Question: i want to change default value programmatically of toggle switch from settings bundle. If someone can help me please with that.

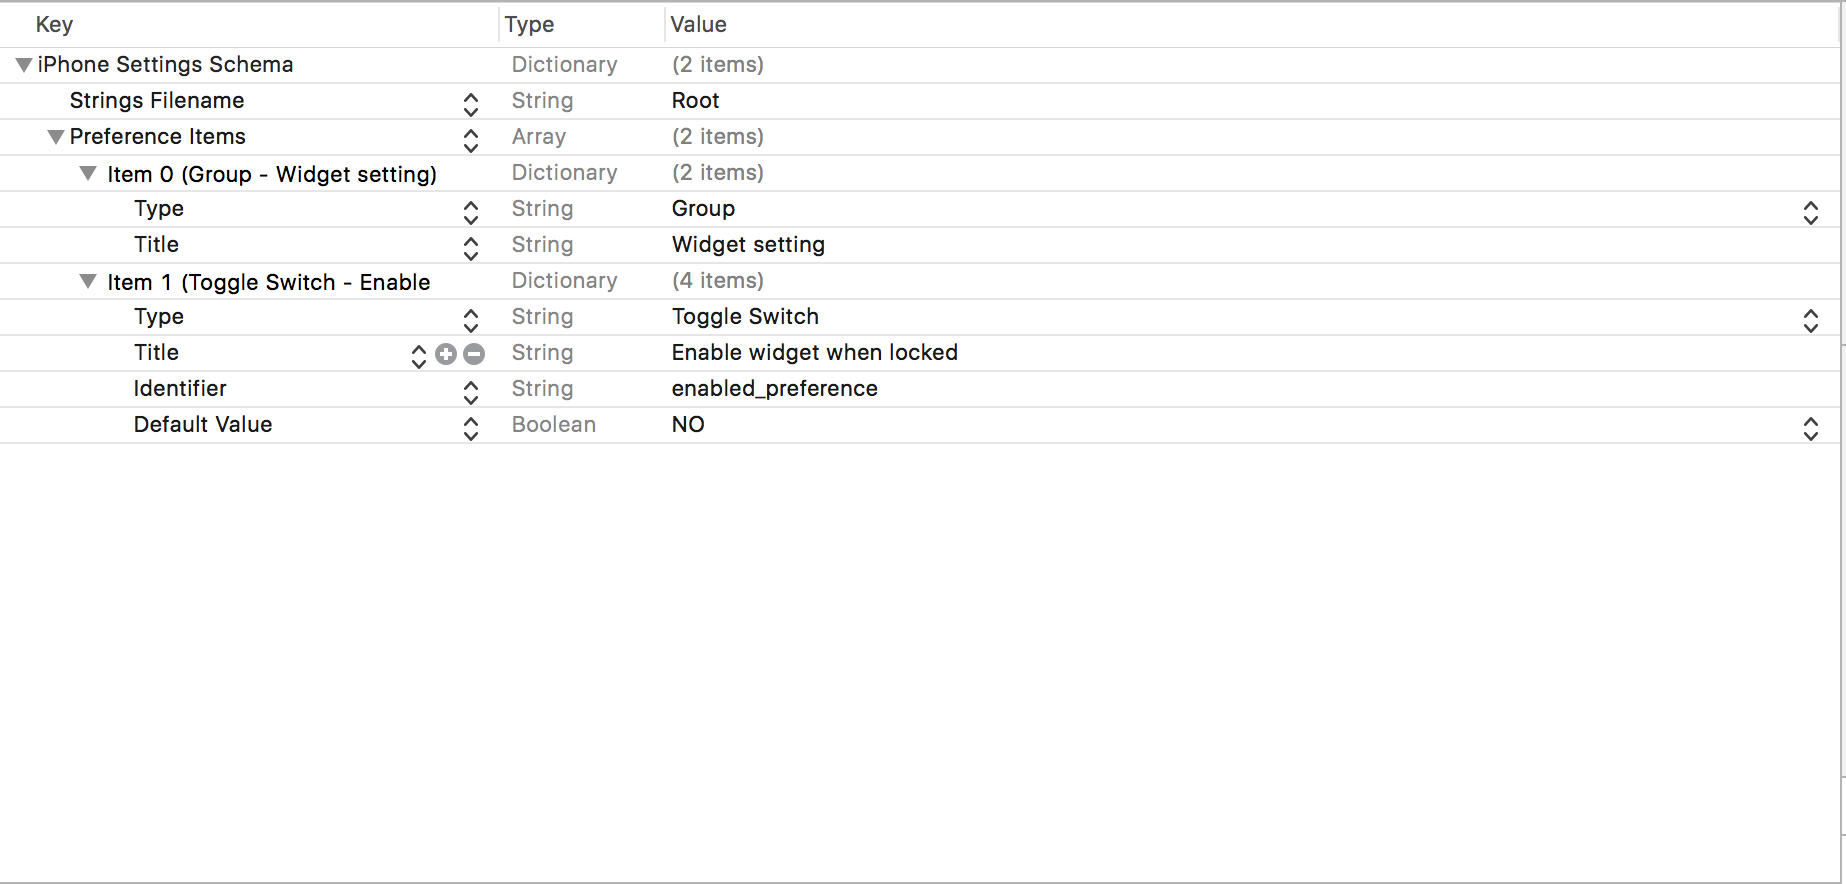
Answer: Use 'register(defaults:)' to set default values for your UserDefaults values, like so:
'''
UserDefaults.standard.register(defaults: [
"toggleSwitchKey": true
])
'''